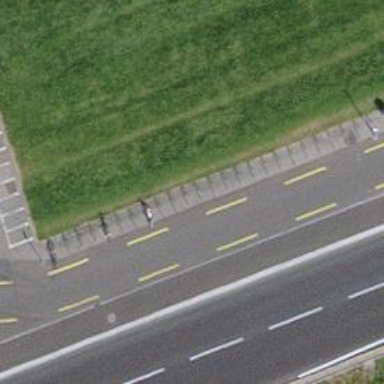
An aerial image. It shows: Bicycle parking area with stands available.